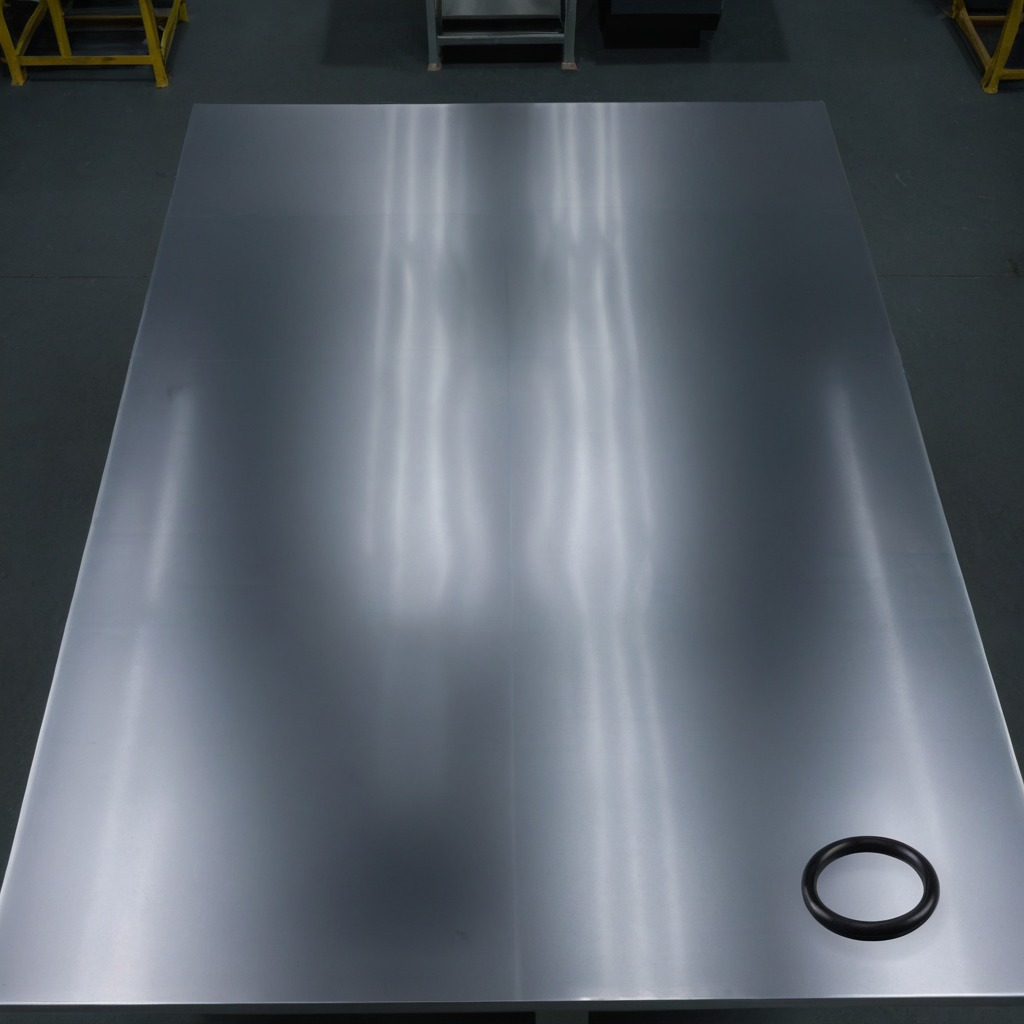
A rubber O-ring lies on the tabletop in the basement in the evening.